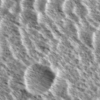
Label: not_dusty